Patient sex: M
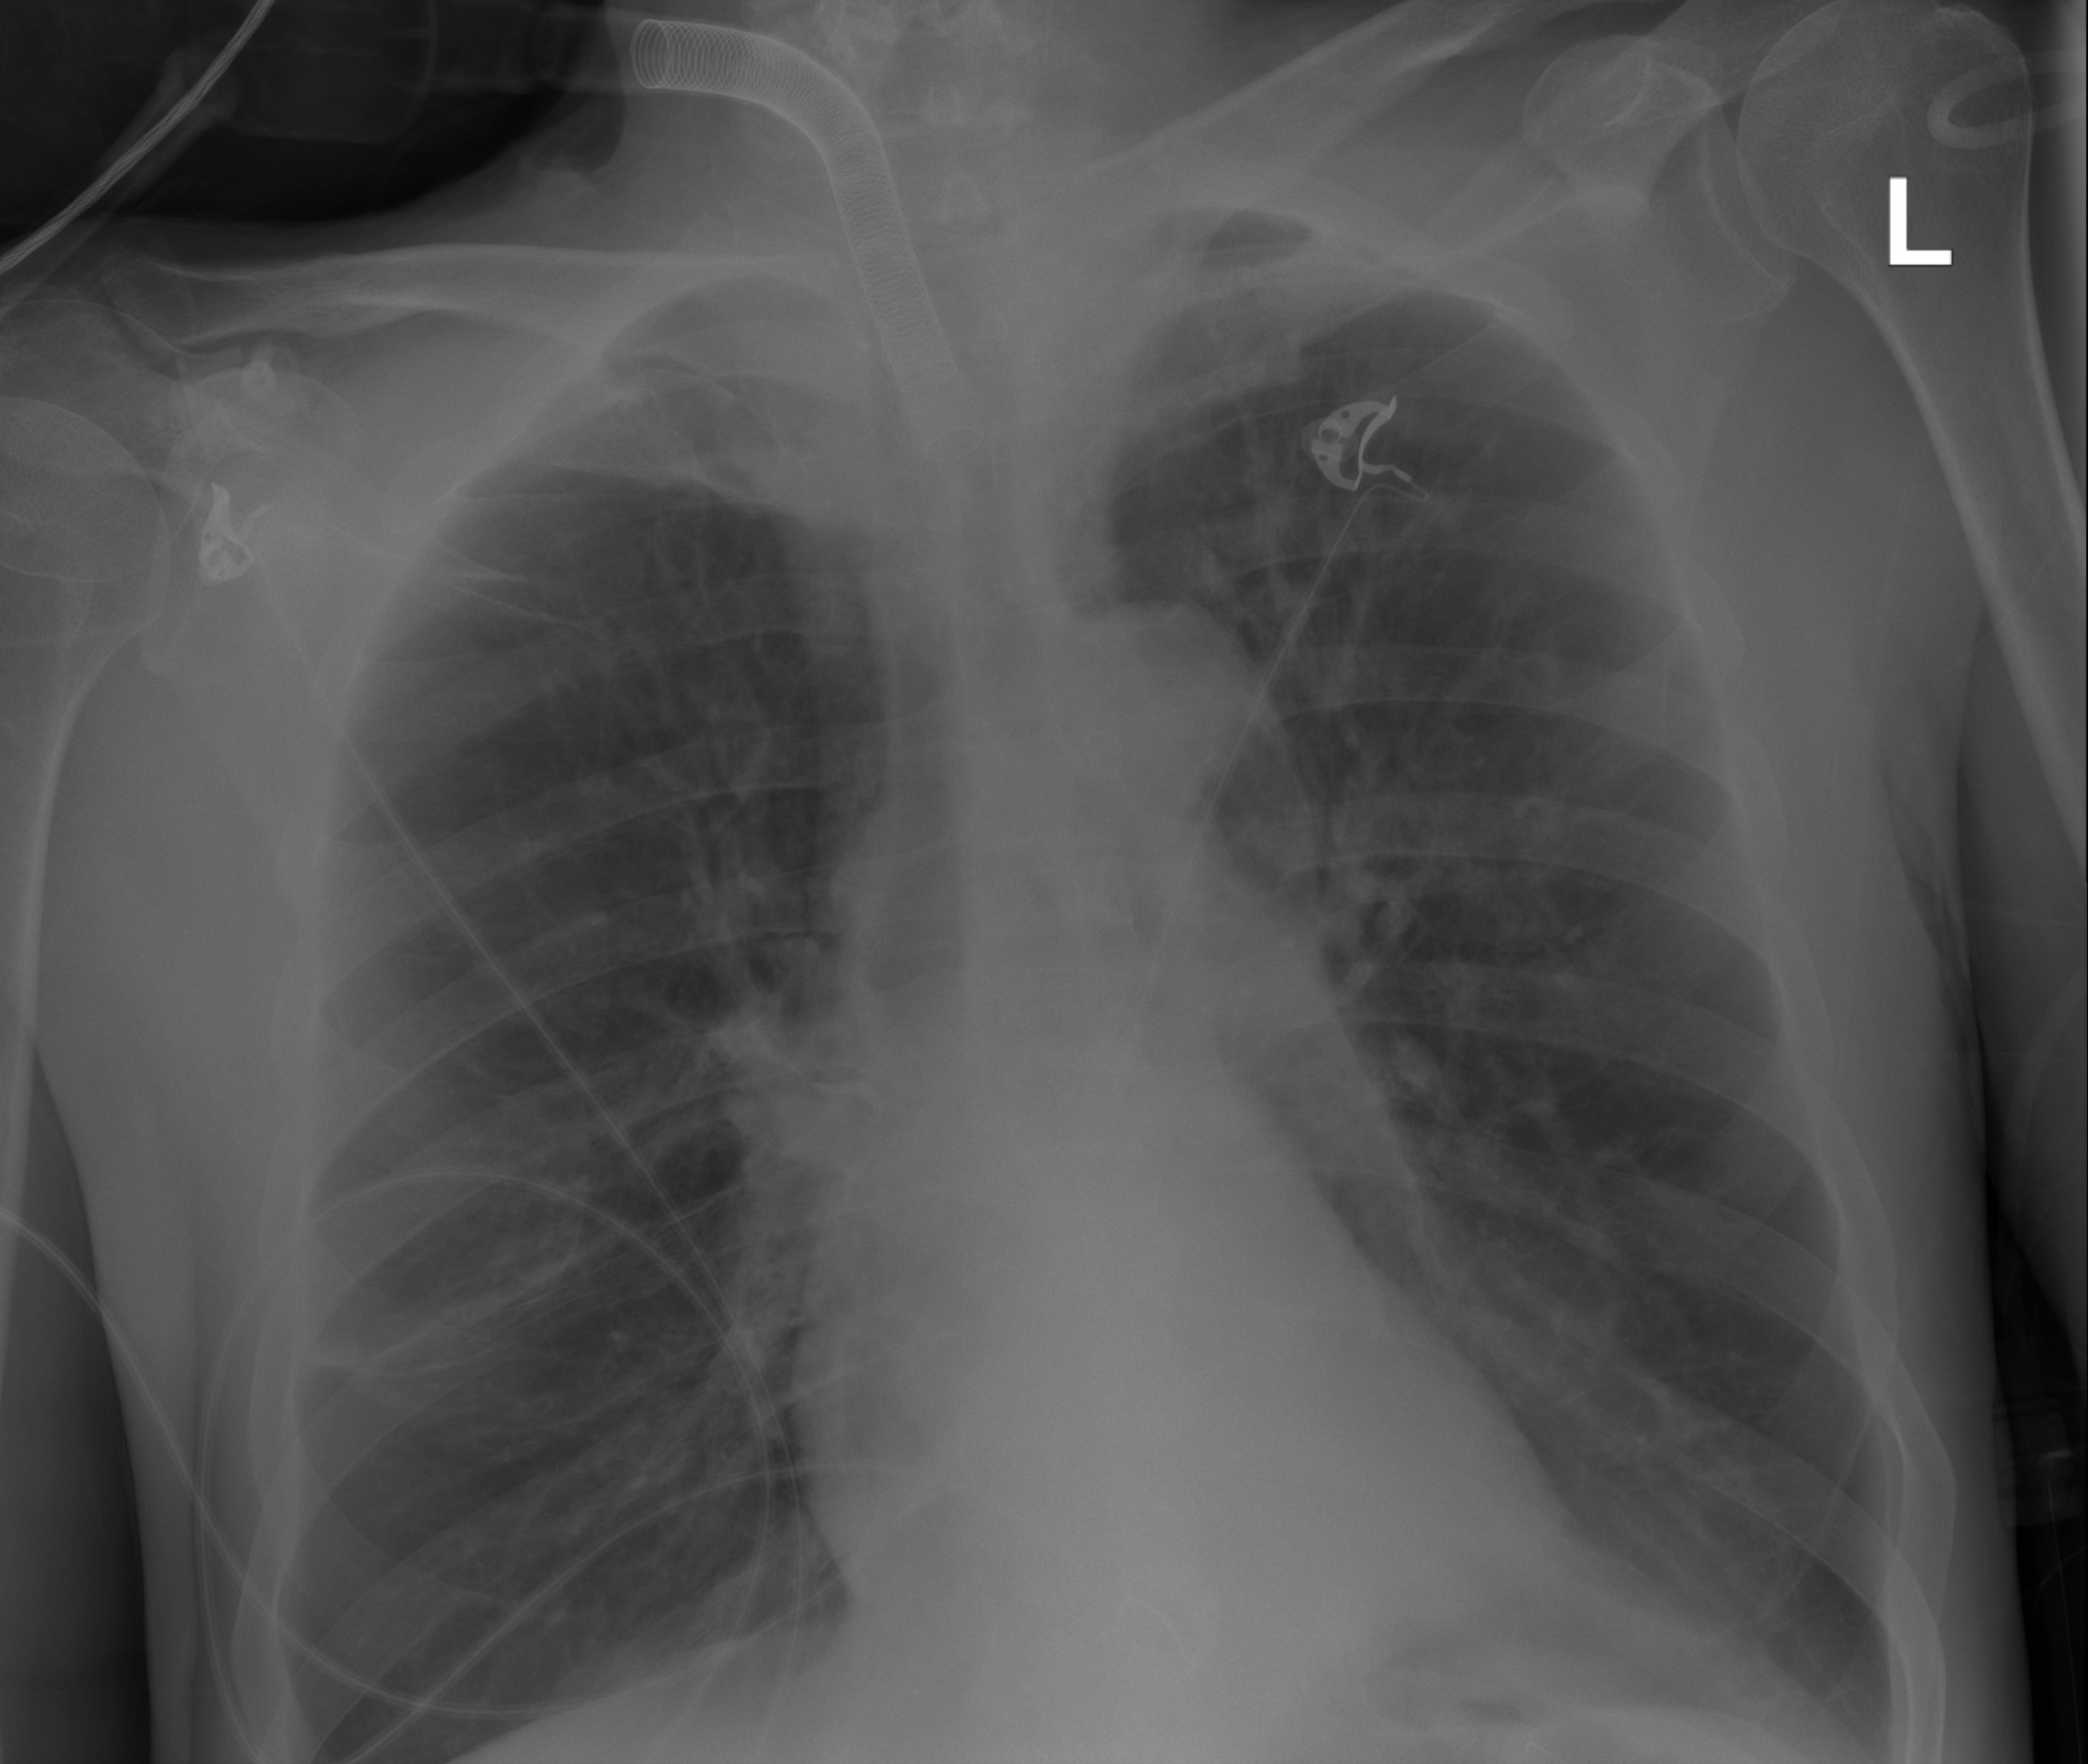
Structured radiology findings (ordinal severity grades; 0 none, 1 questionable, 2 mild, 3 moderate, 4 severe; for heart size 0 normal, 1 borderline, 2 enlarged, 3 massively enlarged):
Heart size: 0
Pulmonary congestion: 0
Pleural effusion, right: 0
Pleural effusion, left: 0
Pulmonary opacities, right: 0
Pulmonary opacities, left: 0
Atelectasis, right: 2
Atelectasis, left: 0